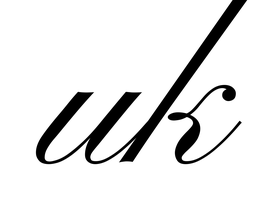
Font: PinyonScript-Regular